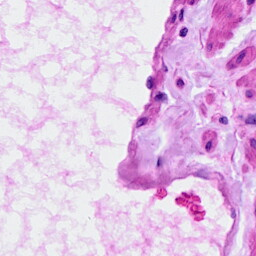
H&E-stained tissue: Ovarian